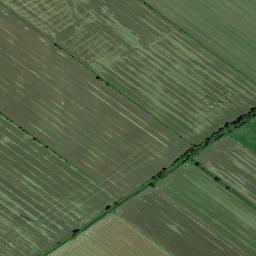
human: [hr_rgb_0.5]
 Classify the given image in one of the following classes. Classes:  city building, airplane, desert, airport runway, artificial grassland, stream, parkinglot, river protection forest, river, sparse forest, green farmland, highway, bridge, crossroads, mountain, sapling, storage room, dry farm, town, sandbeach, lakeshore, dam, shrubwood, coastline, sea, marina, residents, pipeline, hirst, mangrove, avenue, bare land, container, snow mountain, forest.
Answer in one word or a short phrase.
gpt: green farmland